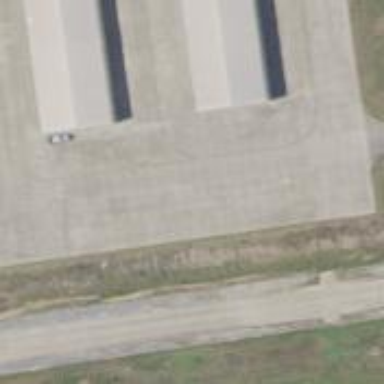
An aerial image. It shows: Image of taxiway at airport.